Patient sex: M
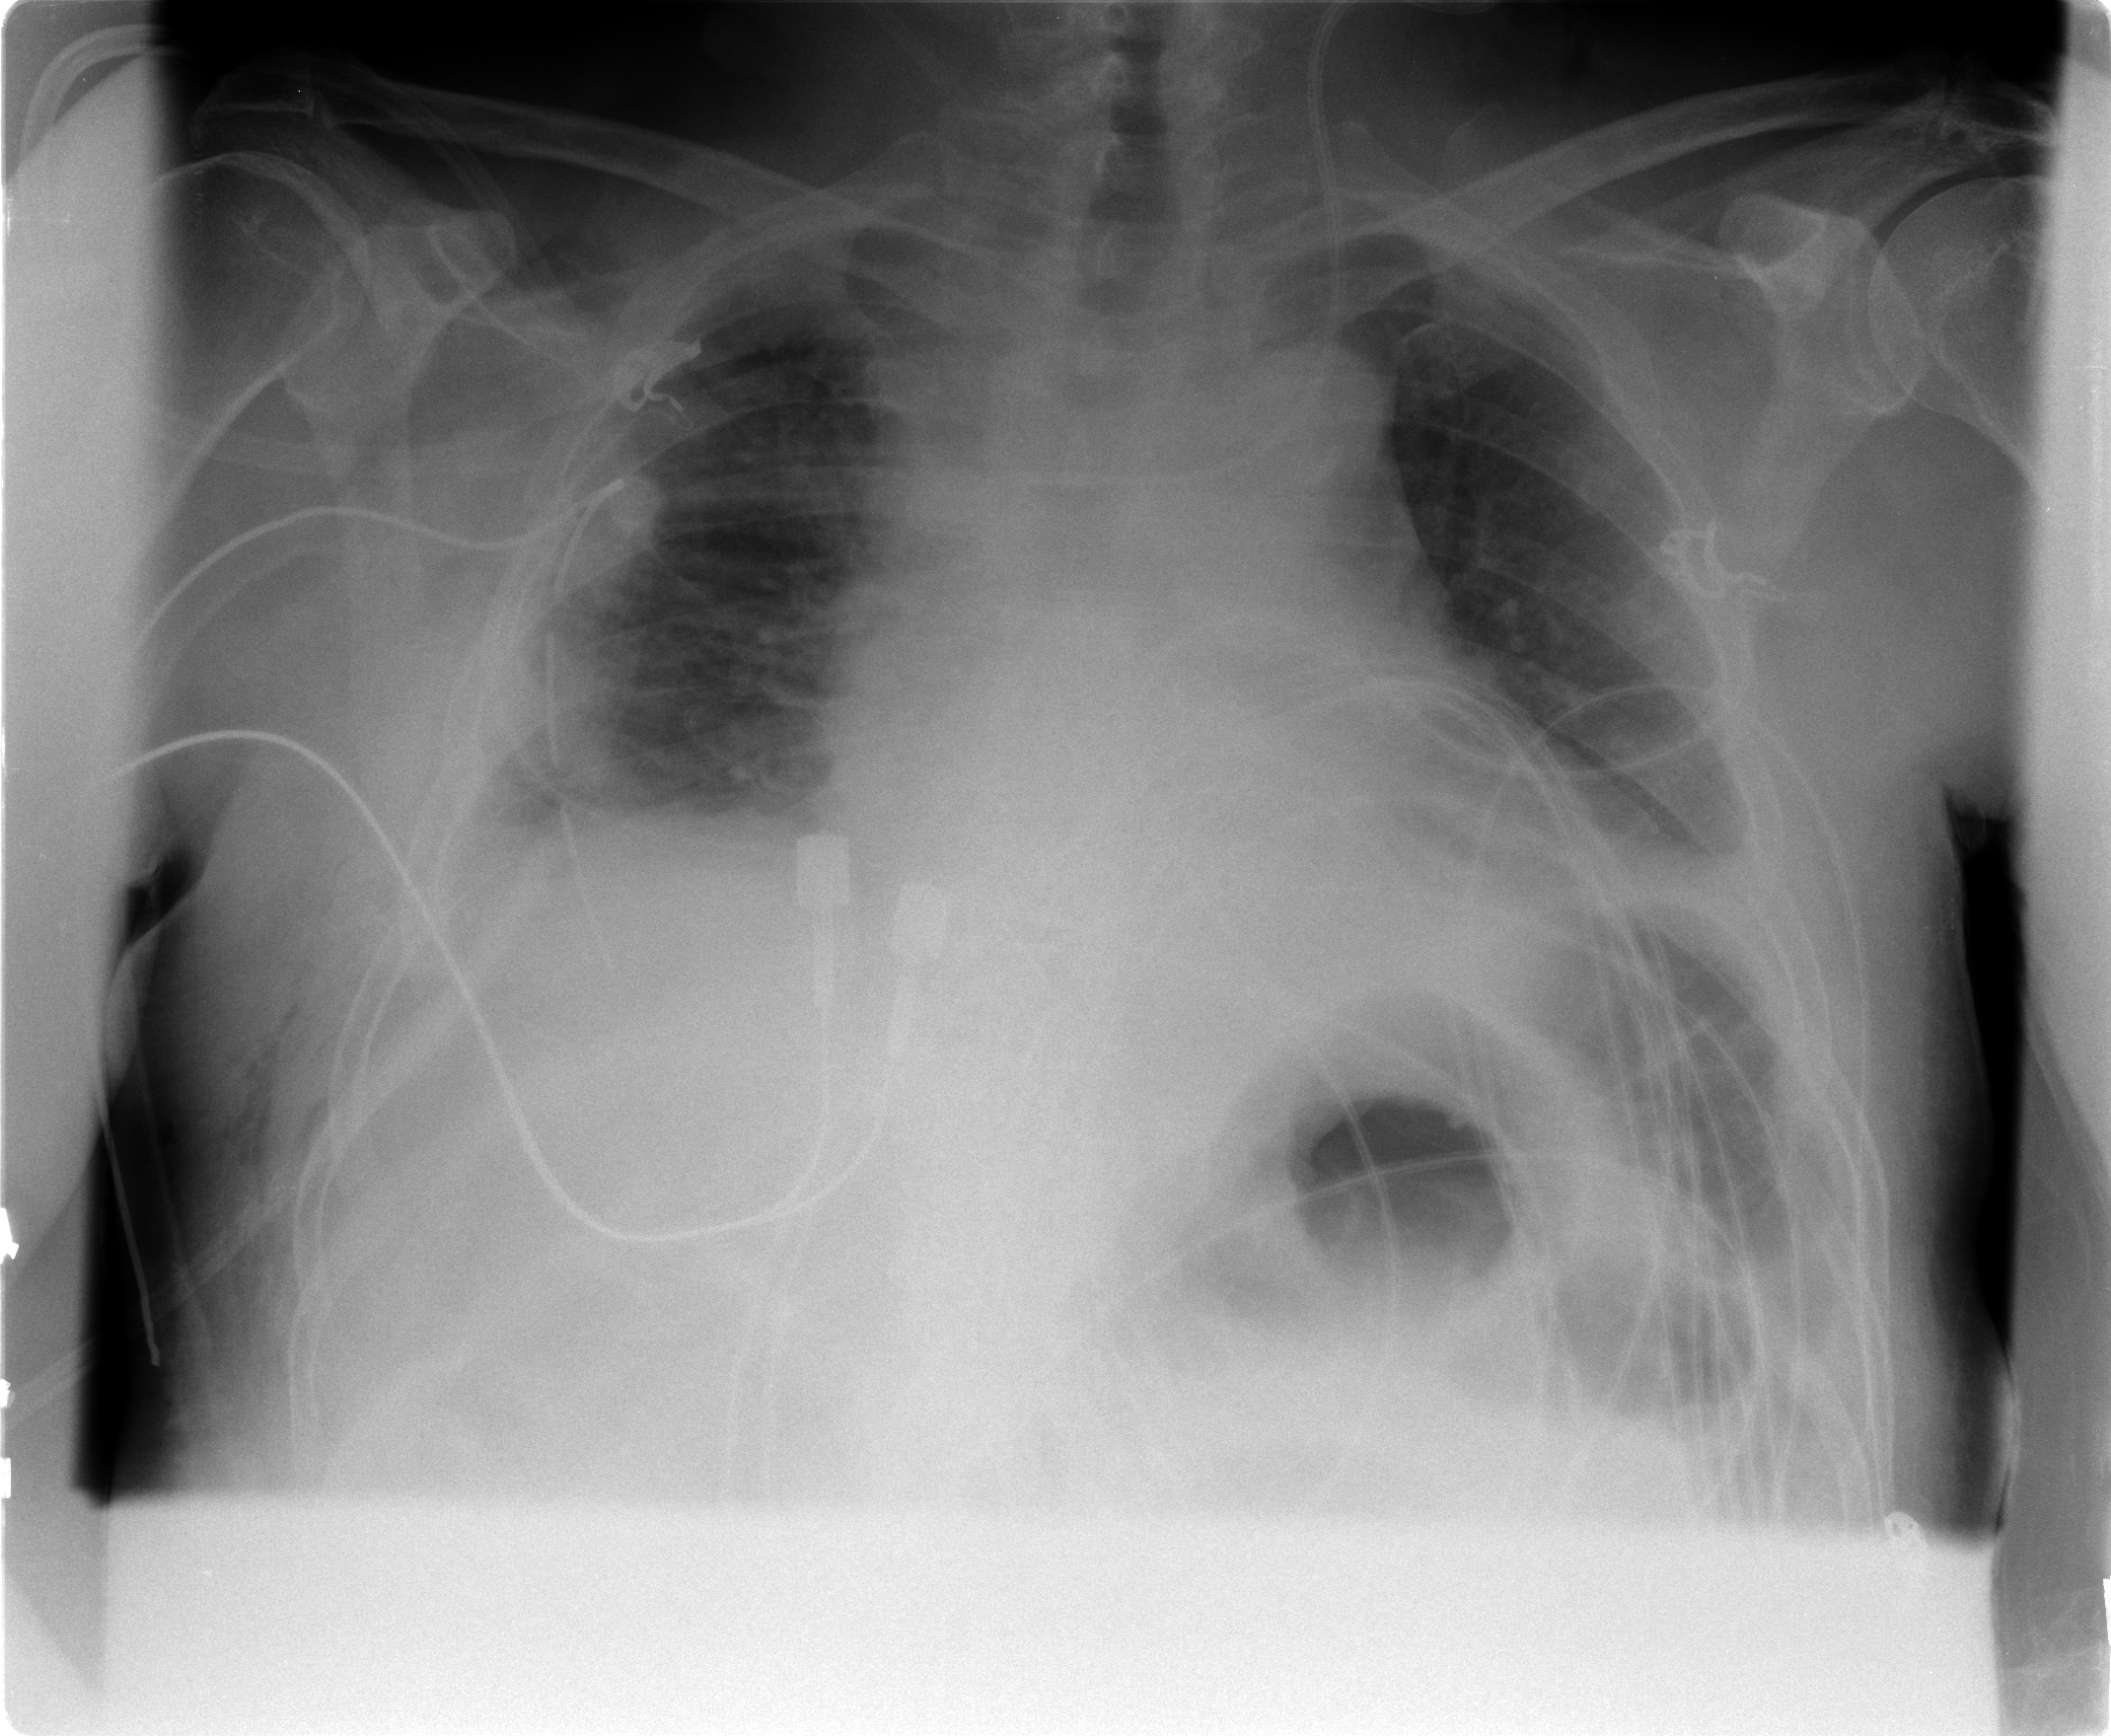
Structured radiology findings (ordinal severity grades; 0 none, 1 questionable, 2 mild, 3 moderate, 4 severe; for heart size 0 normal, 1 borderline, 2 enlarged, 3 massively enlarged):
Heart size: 2
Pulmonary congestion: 1
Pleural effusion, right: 1
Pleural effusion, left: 1
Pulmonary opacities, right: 0
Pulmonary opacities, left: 0
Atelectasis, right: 2
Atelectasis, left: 2